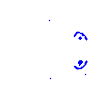
Particle: electron